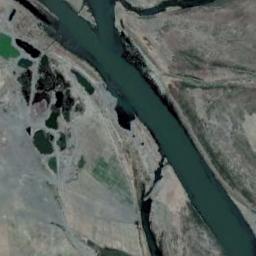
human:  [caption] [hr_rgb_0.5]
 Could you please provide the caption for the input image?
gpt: There are many trees on either side of the river .

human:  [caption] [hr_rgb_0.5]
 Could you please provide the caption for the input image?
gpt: The river goes through bare land and green grass .

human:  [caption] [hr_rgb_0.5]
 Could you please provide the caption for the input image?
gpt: The dark green river with a tributary goes through the wasteland .

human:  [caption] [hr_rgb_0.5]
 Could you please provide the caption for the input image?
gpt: There are some green bushes on bare land around the river .

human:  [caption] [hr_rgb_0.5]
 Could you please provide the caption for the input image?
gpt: A straight cyan river with small islands on the river and lakes next to it, With green and tan mixed ground on both sides .